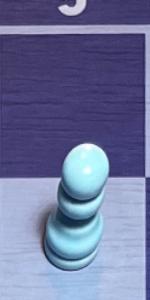
Label: Pawn_White